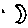
Label: moon